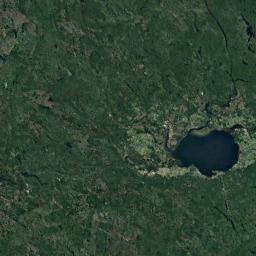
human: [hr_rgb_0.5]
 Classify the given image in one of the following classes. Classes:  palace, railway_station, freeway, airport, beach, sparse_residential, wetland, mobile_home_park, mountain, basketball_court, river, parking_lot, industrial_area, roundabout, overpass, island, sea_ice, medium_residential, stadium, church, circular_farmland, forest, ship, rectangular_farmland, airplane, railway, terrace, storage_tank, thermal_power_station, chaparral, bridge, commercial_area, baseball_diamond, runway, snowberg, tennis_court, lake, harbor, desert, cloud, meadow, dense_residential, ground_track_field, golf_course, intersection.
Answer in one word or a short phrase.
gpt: lake